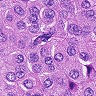
Metastatic tissue present: yes